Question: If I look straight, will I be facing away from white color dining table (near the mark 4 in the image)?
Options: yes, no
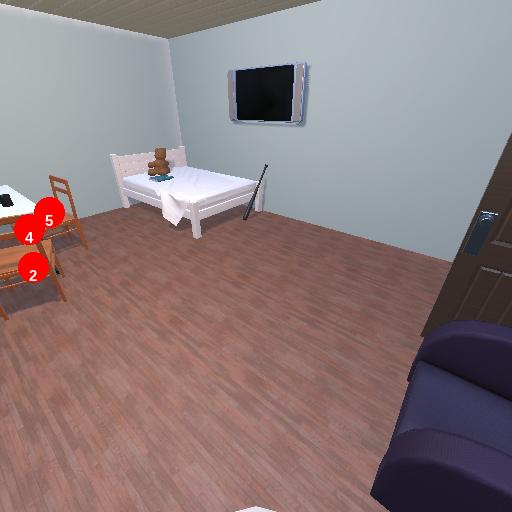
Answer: yes